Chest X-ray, AP view. Patient: 28 years old, sex M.
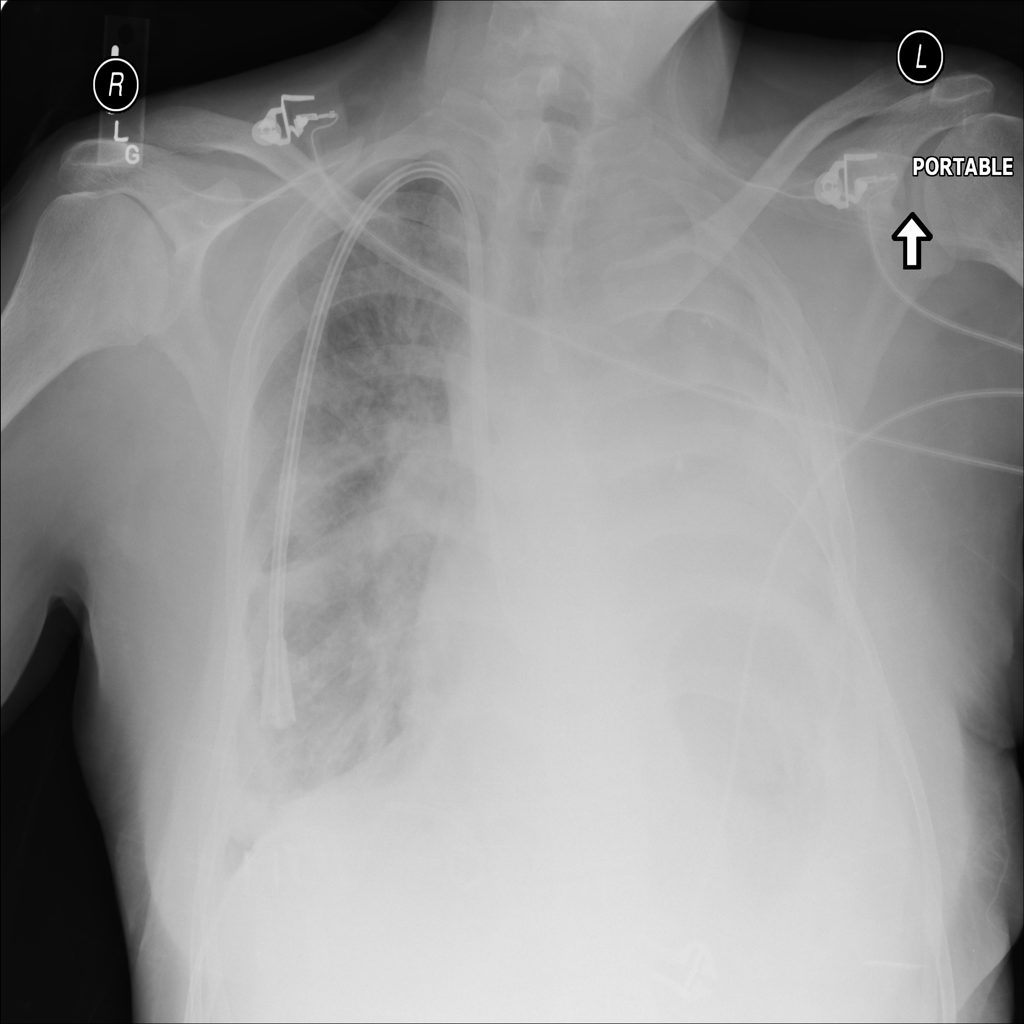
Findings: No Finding